Interaction volume radius: 10 \u00c5
Interaction volume height: 30 \u00c5
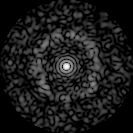
Disorder parameter: 0.803